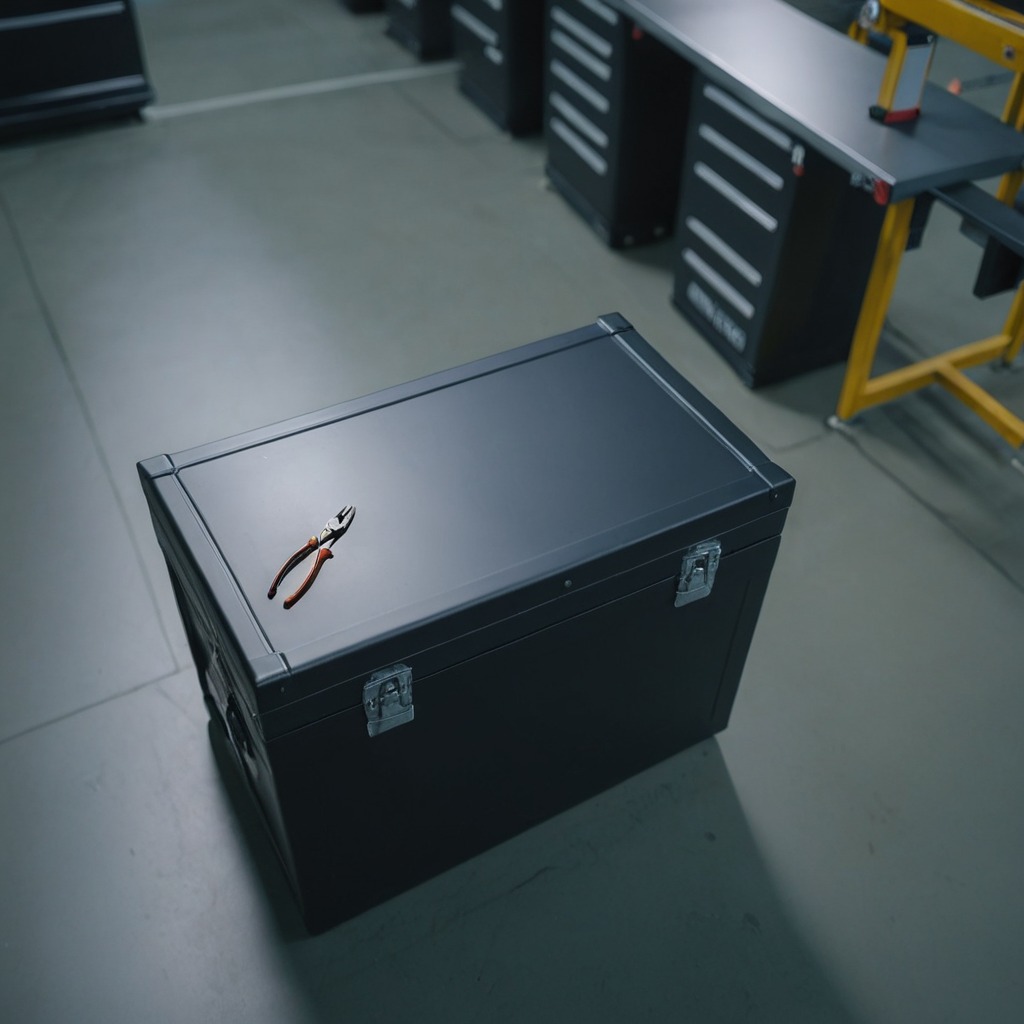
A plier lies on the toolbox surface in an airplane hangar workshop 8K.